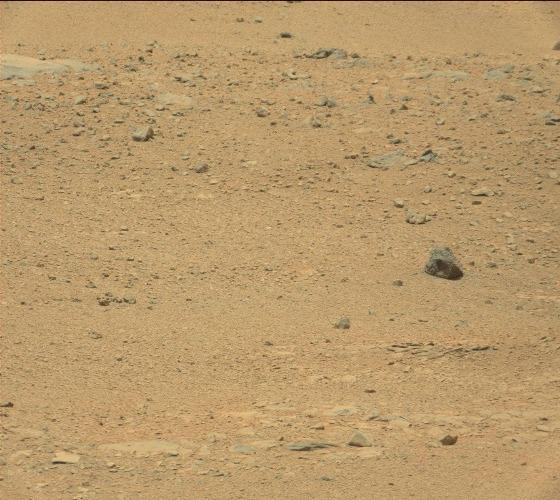
Terrain classes present: Bedrock, Gravel / Sand / Soil, Rock, Shadow